Interaction volume radius: 5 \u00c5
Interaction volume height: 10 \u00c5
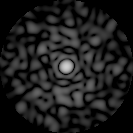
Disorder parameter: 0.822